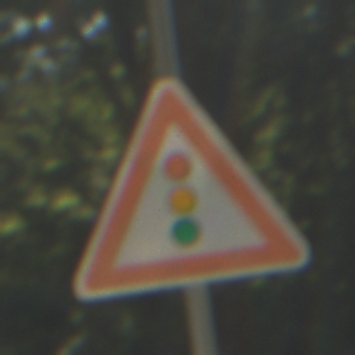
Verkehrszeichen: Lichtzeichenanlage
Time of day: Midday
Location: Outdoor (RoadRail)
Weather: Clear
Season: NotSpecified
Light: Natural